Field crop: maize
Growth stage: 1
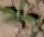
Species: atriplex